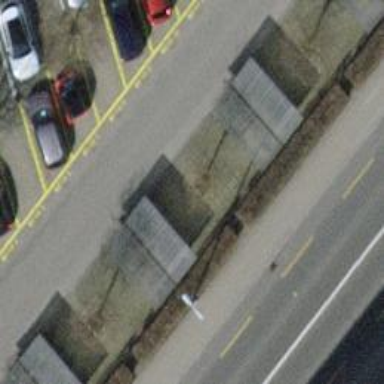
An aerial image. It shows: Bicycle parking area with wall loops.